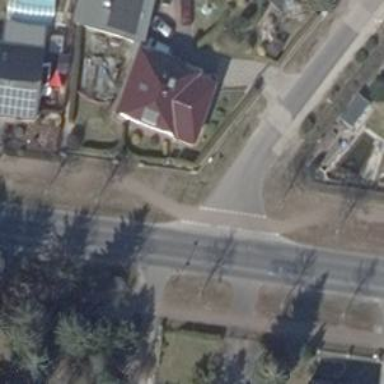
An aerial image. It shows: Road with "give way" sign.